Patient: sex M, age 65
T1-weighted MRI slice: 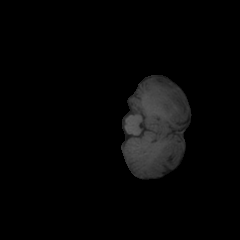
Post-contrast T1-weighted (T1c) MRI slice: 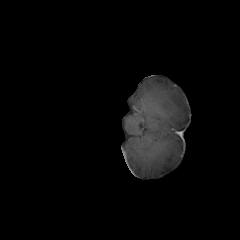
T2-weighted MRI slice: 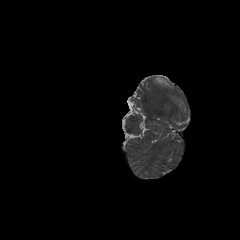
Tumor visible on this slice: no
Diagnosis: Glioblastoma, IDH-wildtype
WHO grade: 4